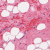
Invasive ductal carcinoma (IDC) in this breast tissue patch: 0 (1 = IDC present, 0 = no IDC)